Question: I have a widget with 1 image view and 1 text view.

I want to change image on click. Consider following code doesn't catch touch event
'''
package com.sigrlami.rixvpn.widget;
import java.util.Random;
import android.app.PendingIntent;
import android.appwidget.AppWidgetManager;
import android.appwidget.AppWidgetProvider;
import android.content.ComponentName;
import android.content.Context;
import android.content.Intent;
import android.util.Log;
import android.widget.RemoteViews;
import com.sigrlami.rixvpn.R;
public class VpnWidgetProvider extends AppWidgetProvider {
private boolean currentStatus = false;
// log tag
private static final String LOG = "com.sigrlami.rixvpn.widget.VpnWidgetProvider";
//public static final String CLICK = "com.sigrlami.rixvpn.CLICK";
@Override
public void onUpdate(Context context, AppWidgetManager appWidgetManager, int[] appWidgetIds) {
// Get all ids
ComponentName thisWidget = new ComponentName(context, VpnWidgetProvider.class);
int[] allWidgetIds = appWidgetManager.getAppWidgetIds(thisWidget);
for (int widgetId : allWidgetIds) {
// Create some random data
int number = (new Random().nextInt(100));
RemoteViews remoteViews = new RemoteViews(context.getPackageName(), R.layout.vpn_widget);
Log.w("WidgetExample", String.valueOf(number));
// Set the text
remoteViews.setTextViewText(R.id.layout_vpn_widget_tv_Check, String.valueOf(number));
// Register an onClickListener
Intent intent = new Intent(context, VpnWidgetProvider.class);
intent.setAction(appWidgetManager.ACTION_APPWIDGET_UPDATE);
PendingIntent pendingIntent = PendingIntent.getBroadcast(context, 0, intent, 0);
remoteViews.setOnClickPendingIntent(R.id.layout_vpn_widget_iv_Check, pendingIntent);
if (currentStatus = false) {
remoteViews.setImageViewResource(R.id.layout_vpn_widget_iv_Check, R.drawable.on);
} else {
remoteViews.setImageViewResource(R.id.layout_vpn_widget_iv_Check, R.drawable.off);
}
appWidgetManager.updateAppWidget(widgetId, remoteViews);
}
}
@Override
public void onReceive(Context context, Intent intent) {
final String action = intent.getAction();
if (AppWidgetManager.ACTION_APPWIDGET_UPDATE.equals(action)) {
if (currentStatus == false) {
currentStatus = true;
} else {
currentStatus = false;
}
}
super.onReceive(context, intent);
}
'''
}
Looking to this part through debugger shows nothing strange, but when I change to getActivity() it shows that I'm trying to start a activity that does not exist. I see that something is going on, but this is useless to me.
'''
// Register an onClickListener
Intent intent = new Intent(context, VpnWidgetProvider.class);
intent.setAction(appWidgetManager.ACTION_APPWIDGET_UPDATE);
PendingIntent pendingIntent = PendingIntent.getBroadcast(context, 0, intent, 0);
remoteViews.setOnClickPendingIntent(R.id.layout_vpn_widget_iv_Check, pendingIntent);
'''
But it works 1 time when app deployed to device.
Any suggestions what I have done wrong?
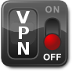
Answer: For handling click in AppWidgetProvider you need to use custom broadcast reciver as:
'''
<receiver android:name="VpnWidgetProvider"
android:label="@string/widget_title" android:exported="false" android:icon="@drawable/volume">
<intent-filter>
<action android:name="android.appwidget.action.APPWIDGET_UPDATE" />
<action android:name="com.xxxx.xxxx.VpnWidgetProvider.ACTION_WIDGET_REFRESH"/>
<action android:name="android.appwidget.action.APPWIDGET_DELETED"/>
<action android:name="android.media.RINGER_MODE_CHANGED"/>
</intent-filter>
<meta-data android:name="android.appwidget.provider"
android:resource="@xml/widget_info" />
'''
and in AppWidgetProvider class:
'''
public class VpnWidgetProvider extends AppWidgetProvider {
public static String ACTION_WIDGET_REFRESH = "ActionReceiverRefresh";
//your code here...
@Override
public void onUpdate(Context context, AppWidgetManager appWidgetManager, int[] appWidgetIds) {
//you code here...
Intent intent = new Intent(context, VpnWidgetProvider.class);
intent.setAction(appWidgetManager.ACTION_WIDGET_REFRESH);//get action here
//you code here...
'''
see this full working example for handling onclick on home Screen AppWidget:
<URL>